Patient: sex F, age 34
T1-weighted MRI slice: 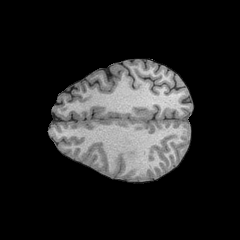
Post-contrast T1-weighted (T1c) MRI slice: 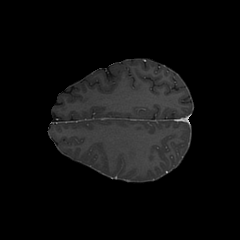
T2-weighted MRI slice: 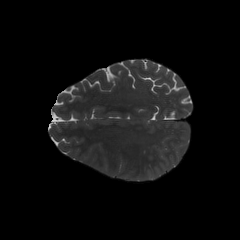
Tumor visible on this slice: no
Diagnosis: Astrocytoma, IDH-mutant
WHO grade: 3